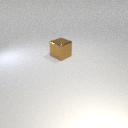
large brown metal cube